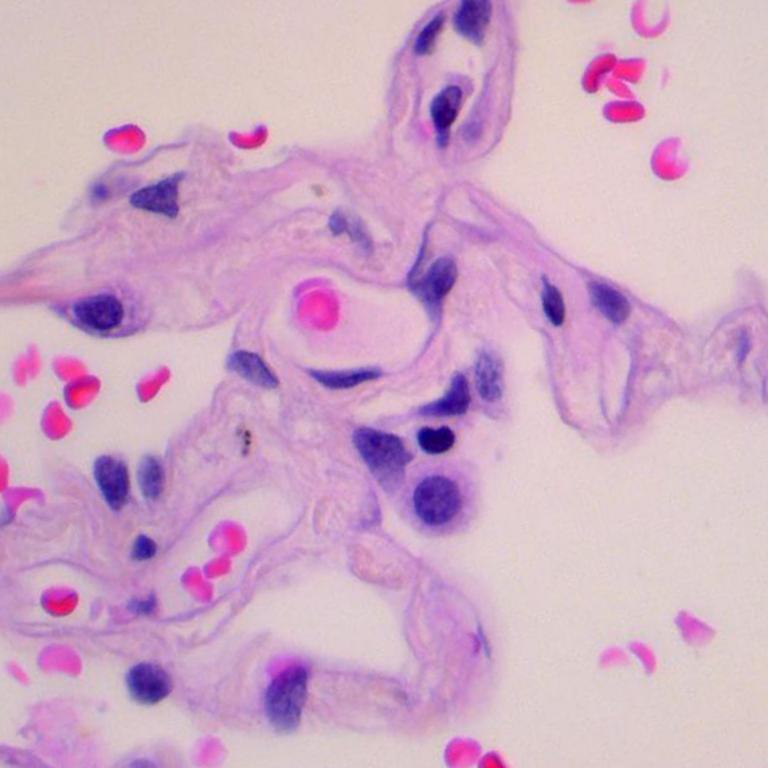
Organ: lung
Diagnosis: benign